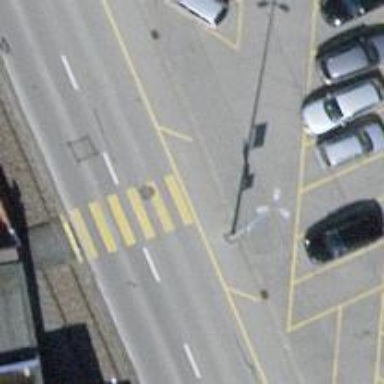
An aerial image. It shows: Marked road crossing.